Interaction volume radius: 5 \u00c5
Interaction volume height: 30 \u00c5
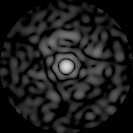
Disorder parameter: 0.8432